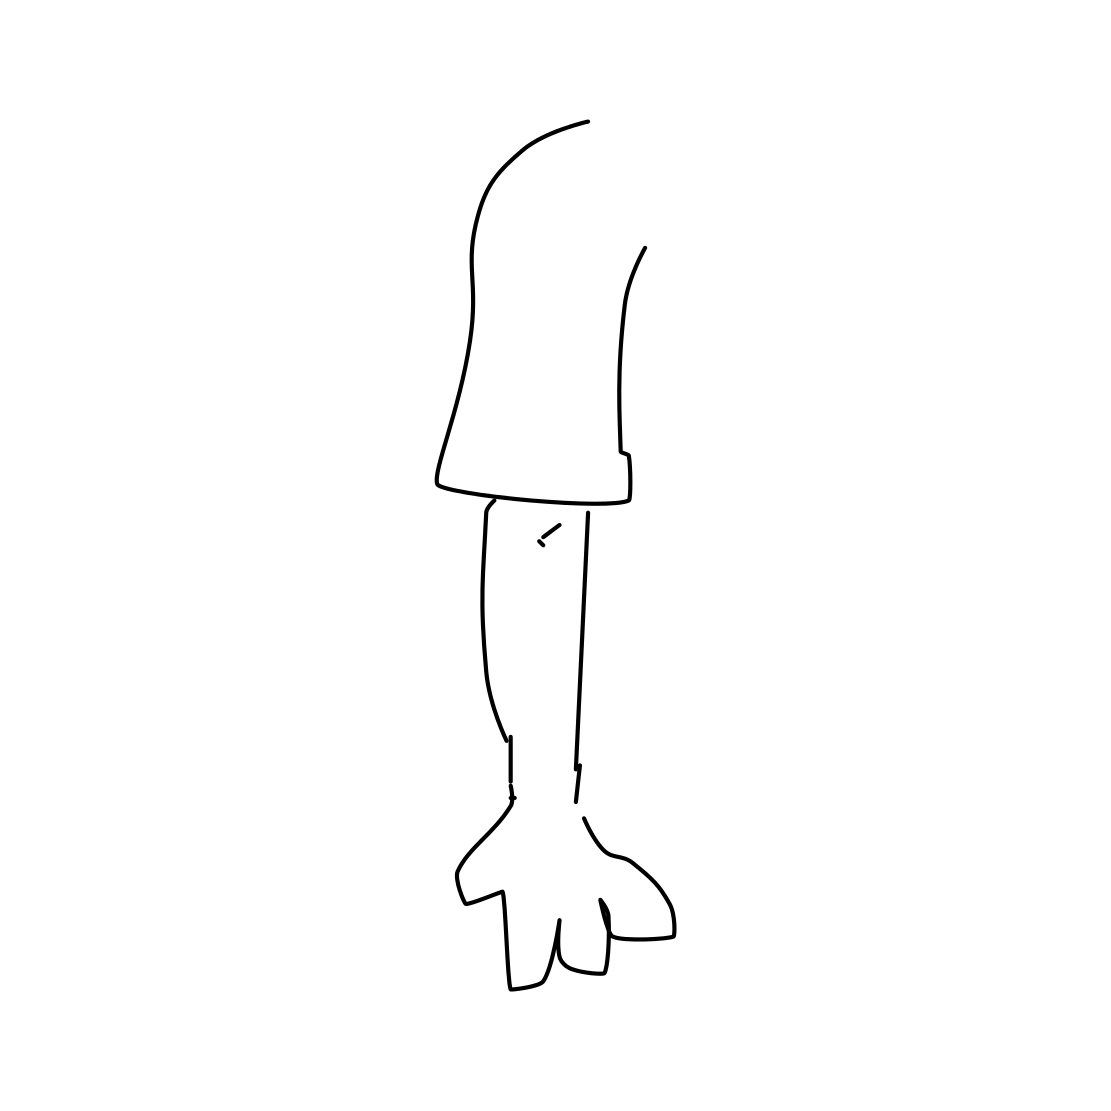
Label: arm